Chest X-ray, PA view. Patient: 61 years old, sex M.
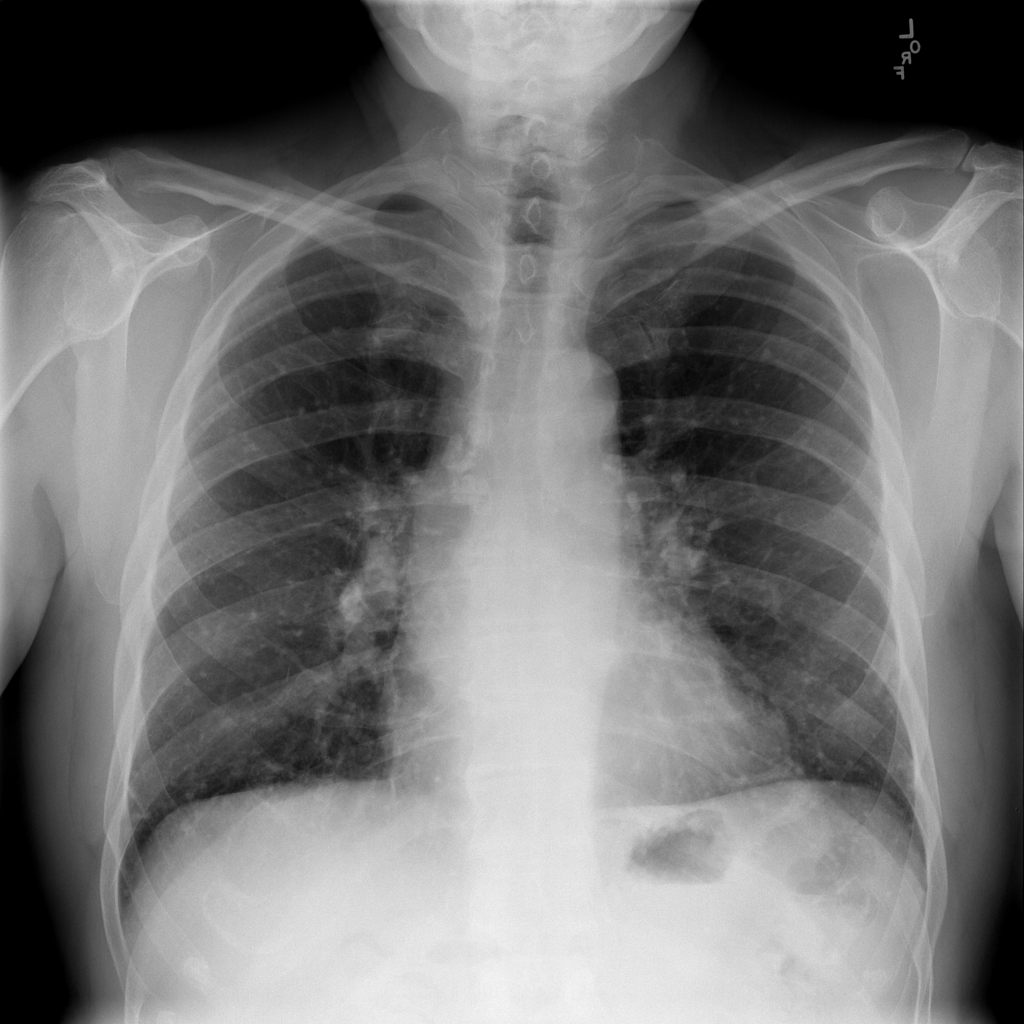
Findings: Consolidation, Infiltration, Nodule